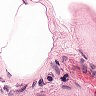
Metastatic tissue present: no